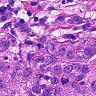
Metastatic tissue present: yes